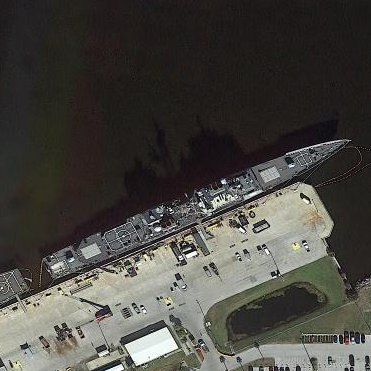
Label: Ticonderoga-class_cruiser